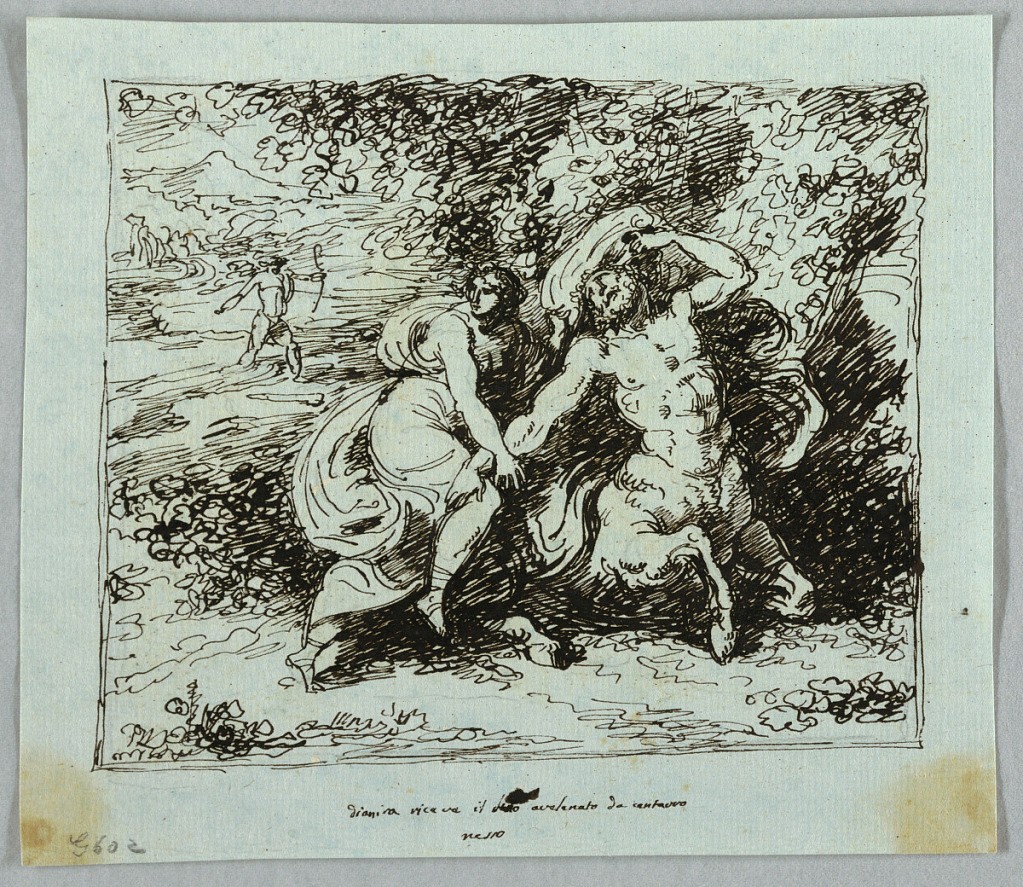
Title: Drawing
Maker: Felice Giani, Italian, 1758–1823
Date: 1813
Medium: Pen and brown ink on light blue paper
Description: Horizontal rectangle. The dying centaur gives the poisoned roe to Dejanira, who descends from his back. Hercules is shown fording the river, in the background.